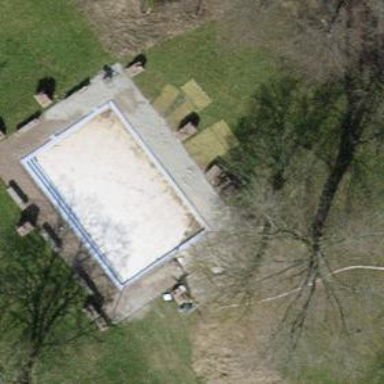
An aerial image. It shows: Swimming pool located in leisure land.